Question: I have two density distribution data A and B, I want to plot the two density curves into one plot. I used the following codes:
'''
plot(user.dens.tas, col="red", xlim=c(0,0.003))
plot(item.dens.tas, col="blue", xlim=c(0,0.003))
'''

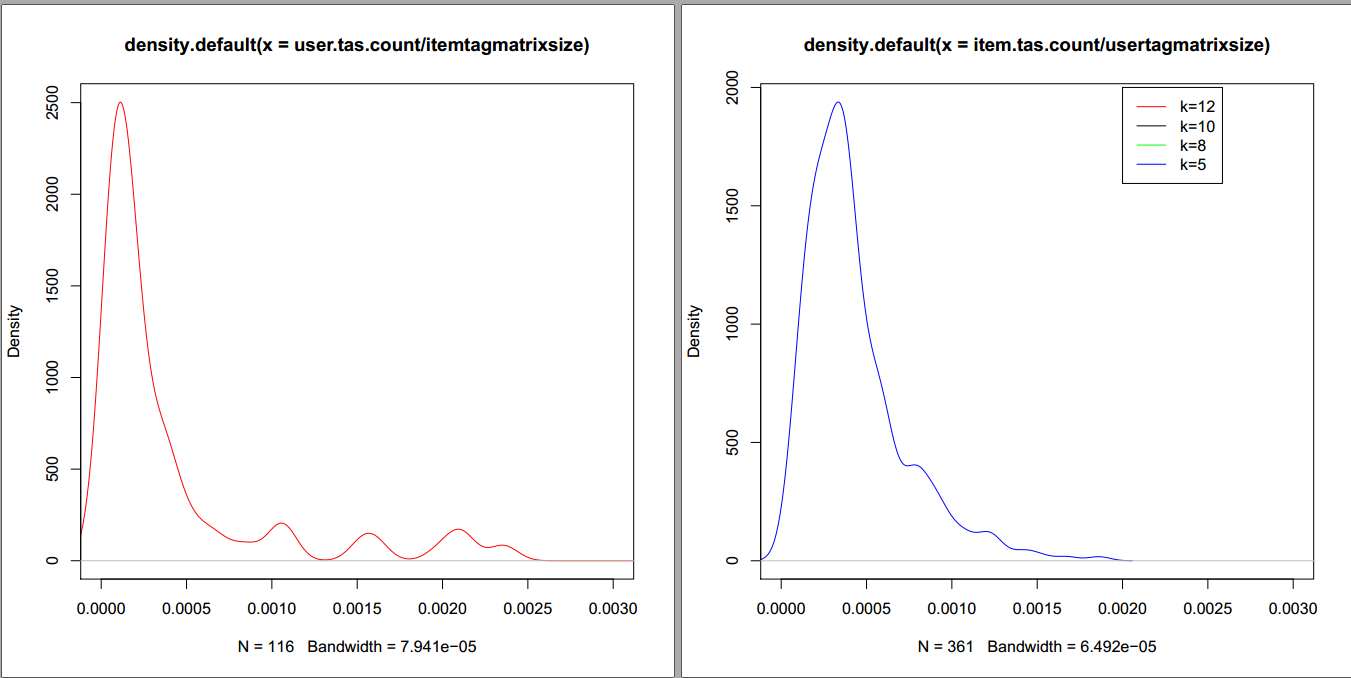
Answer: '''
plot(user.dens.tas, col="red", xlim=c(0,0.003))
lines(item.dens.tas, col="blue", xlim=c(0,0.003))
'''
Puts one line in read, the other in blue on the same plot. You might also consider <URL> and other presentation niceties.